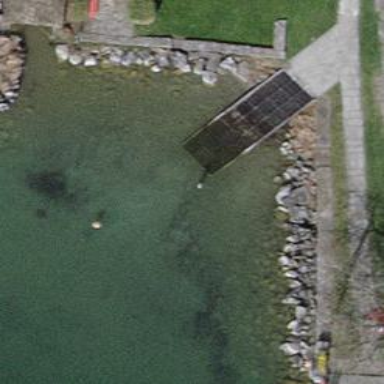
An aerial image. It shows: Slipway on leisure land.